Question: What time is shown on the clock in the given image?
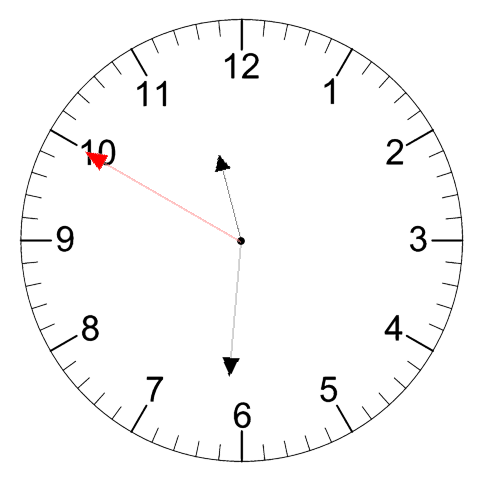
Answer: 11:30:50